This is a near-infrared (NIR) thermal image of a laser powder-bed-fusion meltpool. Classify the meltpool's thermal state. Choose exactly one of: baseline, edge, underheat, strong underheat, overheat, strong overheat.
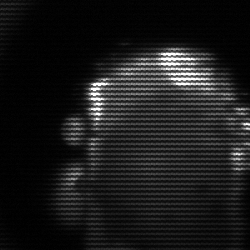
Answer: baseline